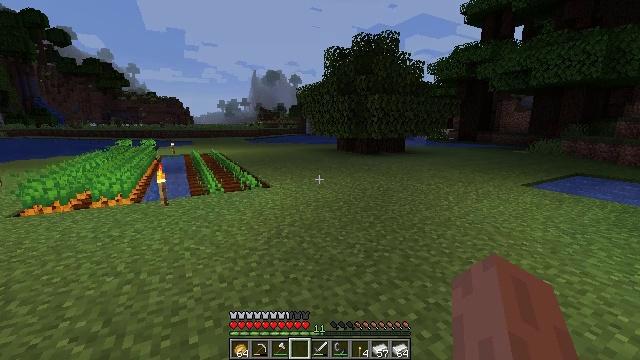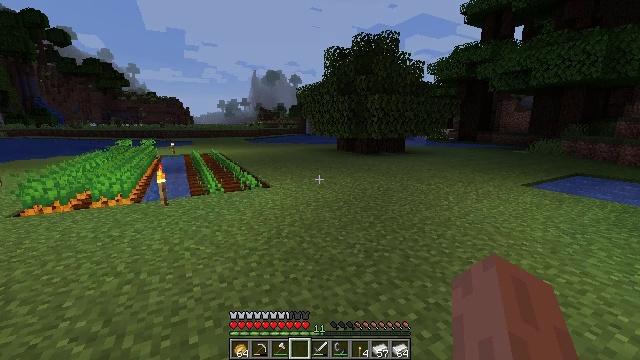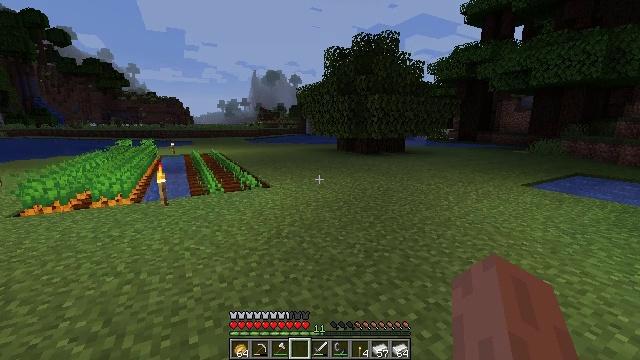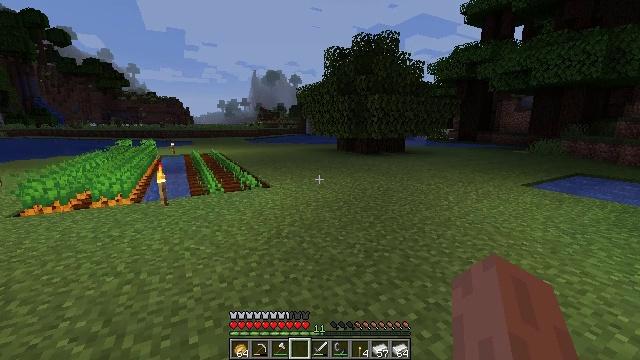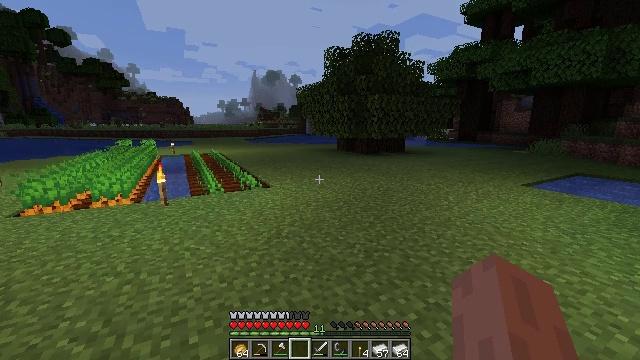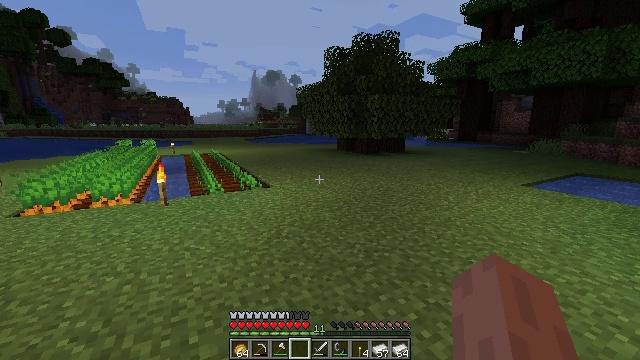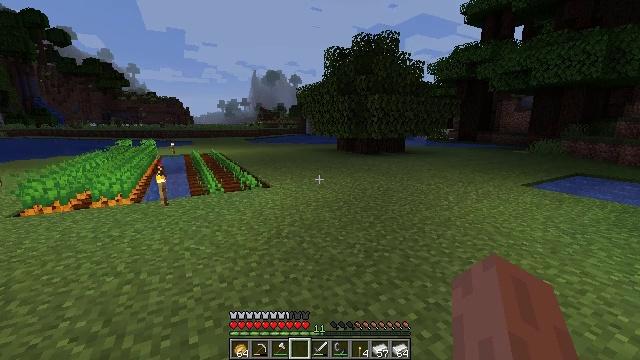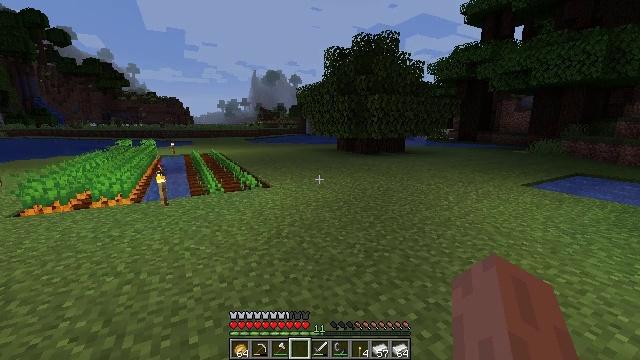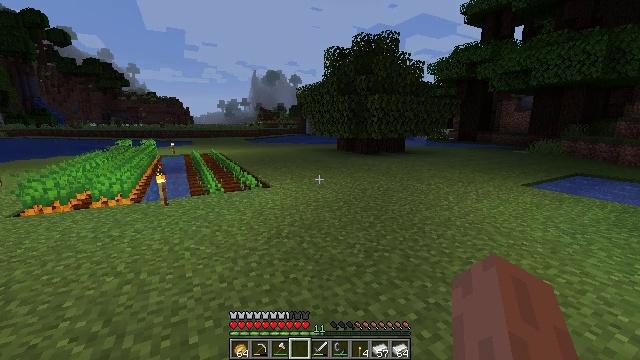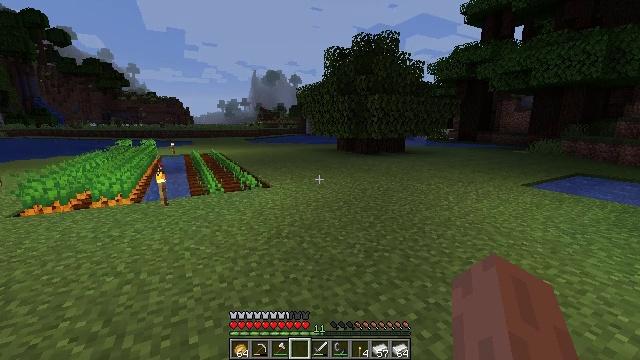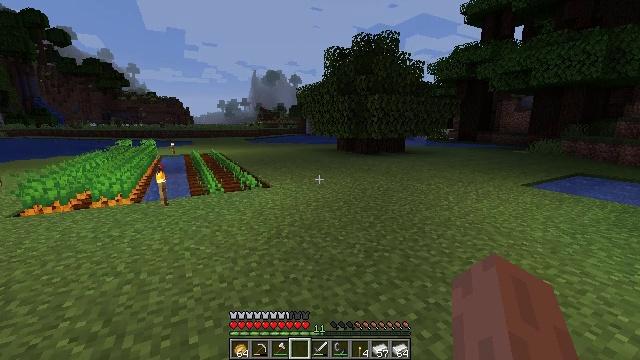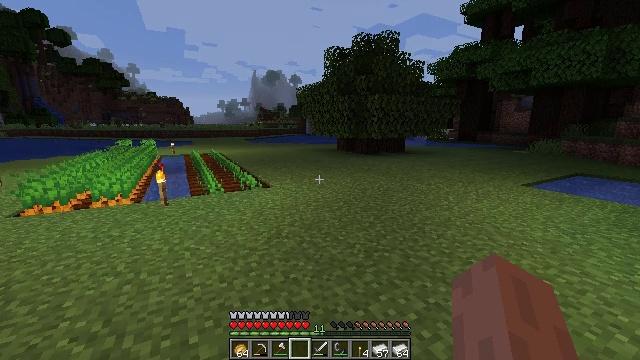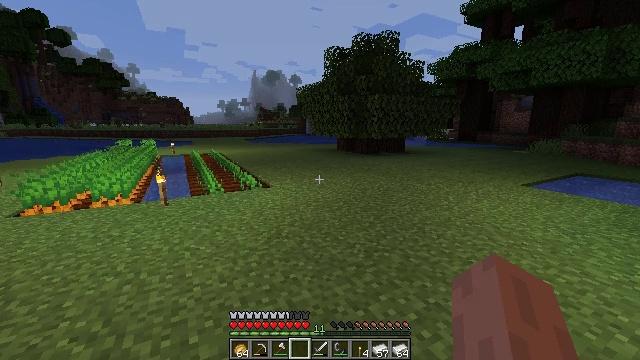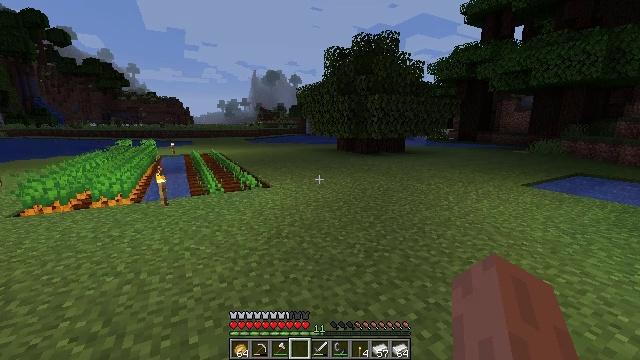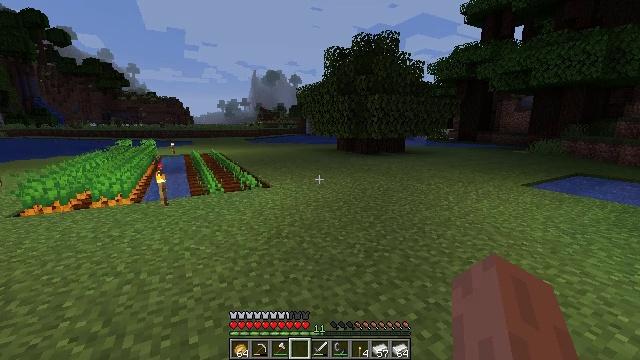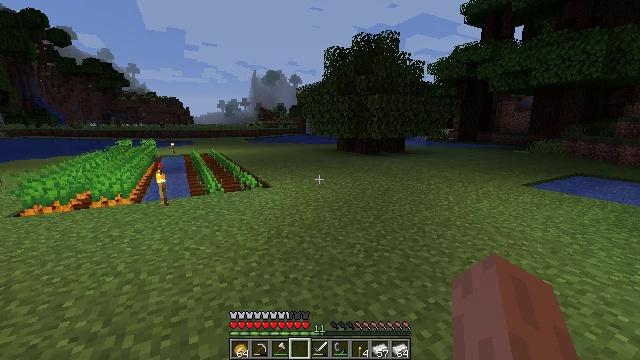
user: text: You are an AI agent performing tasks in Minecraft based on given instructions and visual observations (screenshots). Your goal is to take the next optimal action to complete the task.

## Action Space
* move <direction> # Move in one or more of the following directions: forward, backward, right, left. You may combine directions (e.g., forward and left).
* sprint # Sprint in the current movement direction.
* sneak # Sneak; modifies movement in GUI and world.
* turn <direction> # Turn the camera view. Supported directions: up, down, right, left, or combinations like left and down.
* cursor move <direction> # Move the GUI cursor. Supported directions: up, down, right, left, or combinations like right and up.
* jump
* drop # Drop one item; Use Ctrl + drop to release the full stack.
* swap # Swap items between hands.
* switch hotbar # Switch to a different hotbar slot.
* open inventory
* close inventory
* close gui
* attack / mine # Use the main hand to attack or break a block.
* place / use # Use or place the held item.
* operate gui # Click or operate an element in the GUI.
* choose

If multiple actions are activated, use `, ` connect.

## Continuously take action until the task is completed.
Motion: motion action
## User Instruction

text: Gather dirt.
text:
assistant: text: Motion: no_op
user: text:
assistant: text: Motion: no_op
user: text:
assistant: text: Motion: no_op
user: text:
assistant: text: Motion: no_op
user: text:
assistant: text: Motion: no_op
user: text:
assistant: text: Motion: no_op
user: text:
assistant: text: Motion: no_op
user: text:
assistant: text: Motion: no_op
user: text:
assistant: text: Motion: no_op
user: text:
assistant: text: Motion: no_op
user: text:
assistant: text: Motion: no_op
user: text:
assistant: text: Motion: no_op
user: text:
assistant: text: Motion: no_op
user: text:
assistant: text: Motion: no_op
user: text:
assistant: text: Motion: no_op
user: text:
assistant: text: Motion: no_op
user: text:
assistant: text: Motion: no_op
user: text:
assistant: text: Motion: no_op
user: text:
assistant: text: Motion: no_op
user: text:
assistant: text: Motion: no_op
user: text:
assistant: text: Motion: no_op
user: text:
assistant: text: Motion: no_op
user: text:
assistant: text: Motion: no_op
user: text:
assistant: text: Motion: no_op
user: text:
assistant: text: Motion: no_op
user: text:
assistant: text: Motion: no_op
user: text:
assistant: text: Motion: no_op
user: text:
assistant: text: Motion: no_op
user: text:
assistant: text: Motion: no_op
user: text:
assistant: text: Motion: no_op